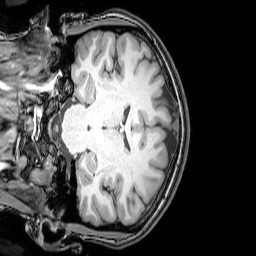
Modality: T1w
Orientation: coronal
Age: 25
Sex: female
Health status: healthy
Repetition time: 0.081 s
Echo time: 0.037 s